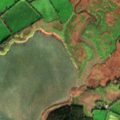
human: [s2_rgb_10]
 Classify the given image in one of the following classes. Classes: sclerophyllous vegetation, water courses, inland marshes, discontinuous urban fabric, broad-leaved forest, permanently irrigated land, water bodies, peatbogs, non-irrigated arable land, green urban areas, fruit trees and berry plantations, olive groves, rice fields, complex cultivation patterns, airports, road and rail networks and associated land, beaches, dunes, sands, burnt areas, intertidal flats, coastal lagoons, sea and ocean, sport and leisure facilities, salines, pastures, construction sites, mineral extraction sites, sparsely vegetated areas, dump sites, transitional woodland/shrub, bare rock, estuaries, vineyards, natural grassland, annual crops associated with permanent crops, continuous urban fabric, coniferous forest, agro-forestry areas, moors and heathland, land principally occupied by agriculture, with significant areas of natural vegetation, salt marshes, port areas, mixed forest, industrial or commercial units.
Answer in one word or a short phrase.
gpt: pastures, salt marshes, estuaries